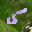
Label: 5